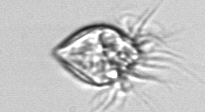
Label: Strombidium_morphotype1